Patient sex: M
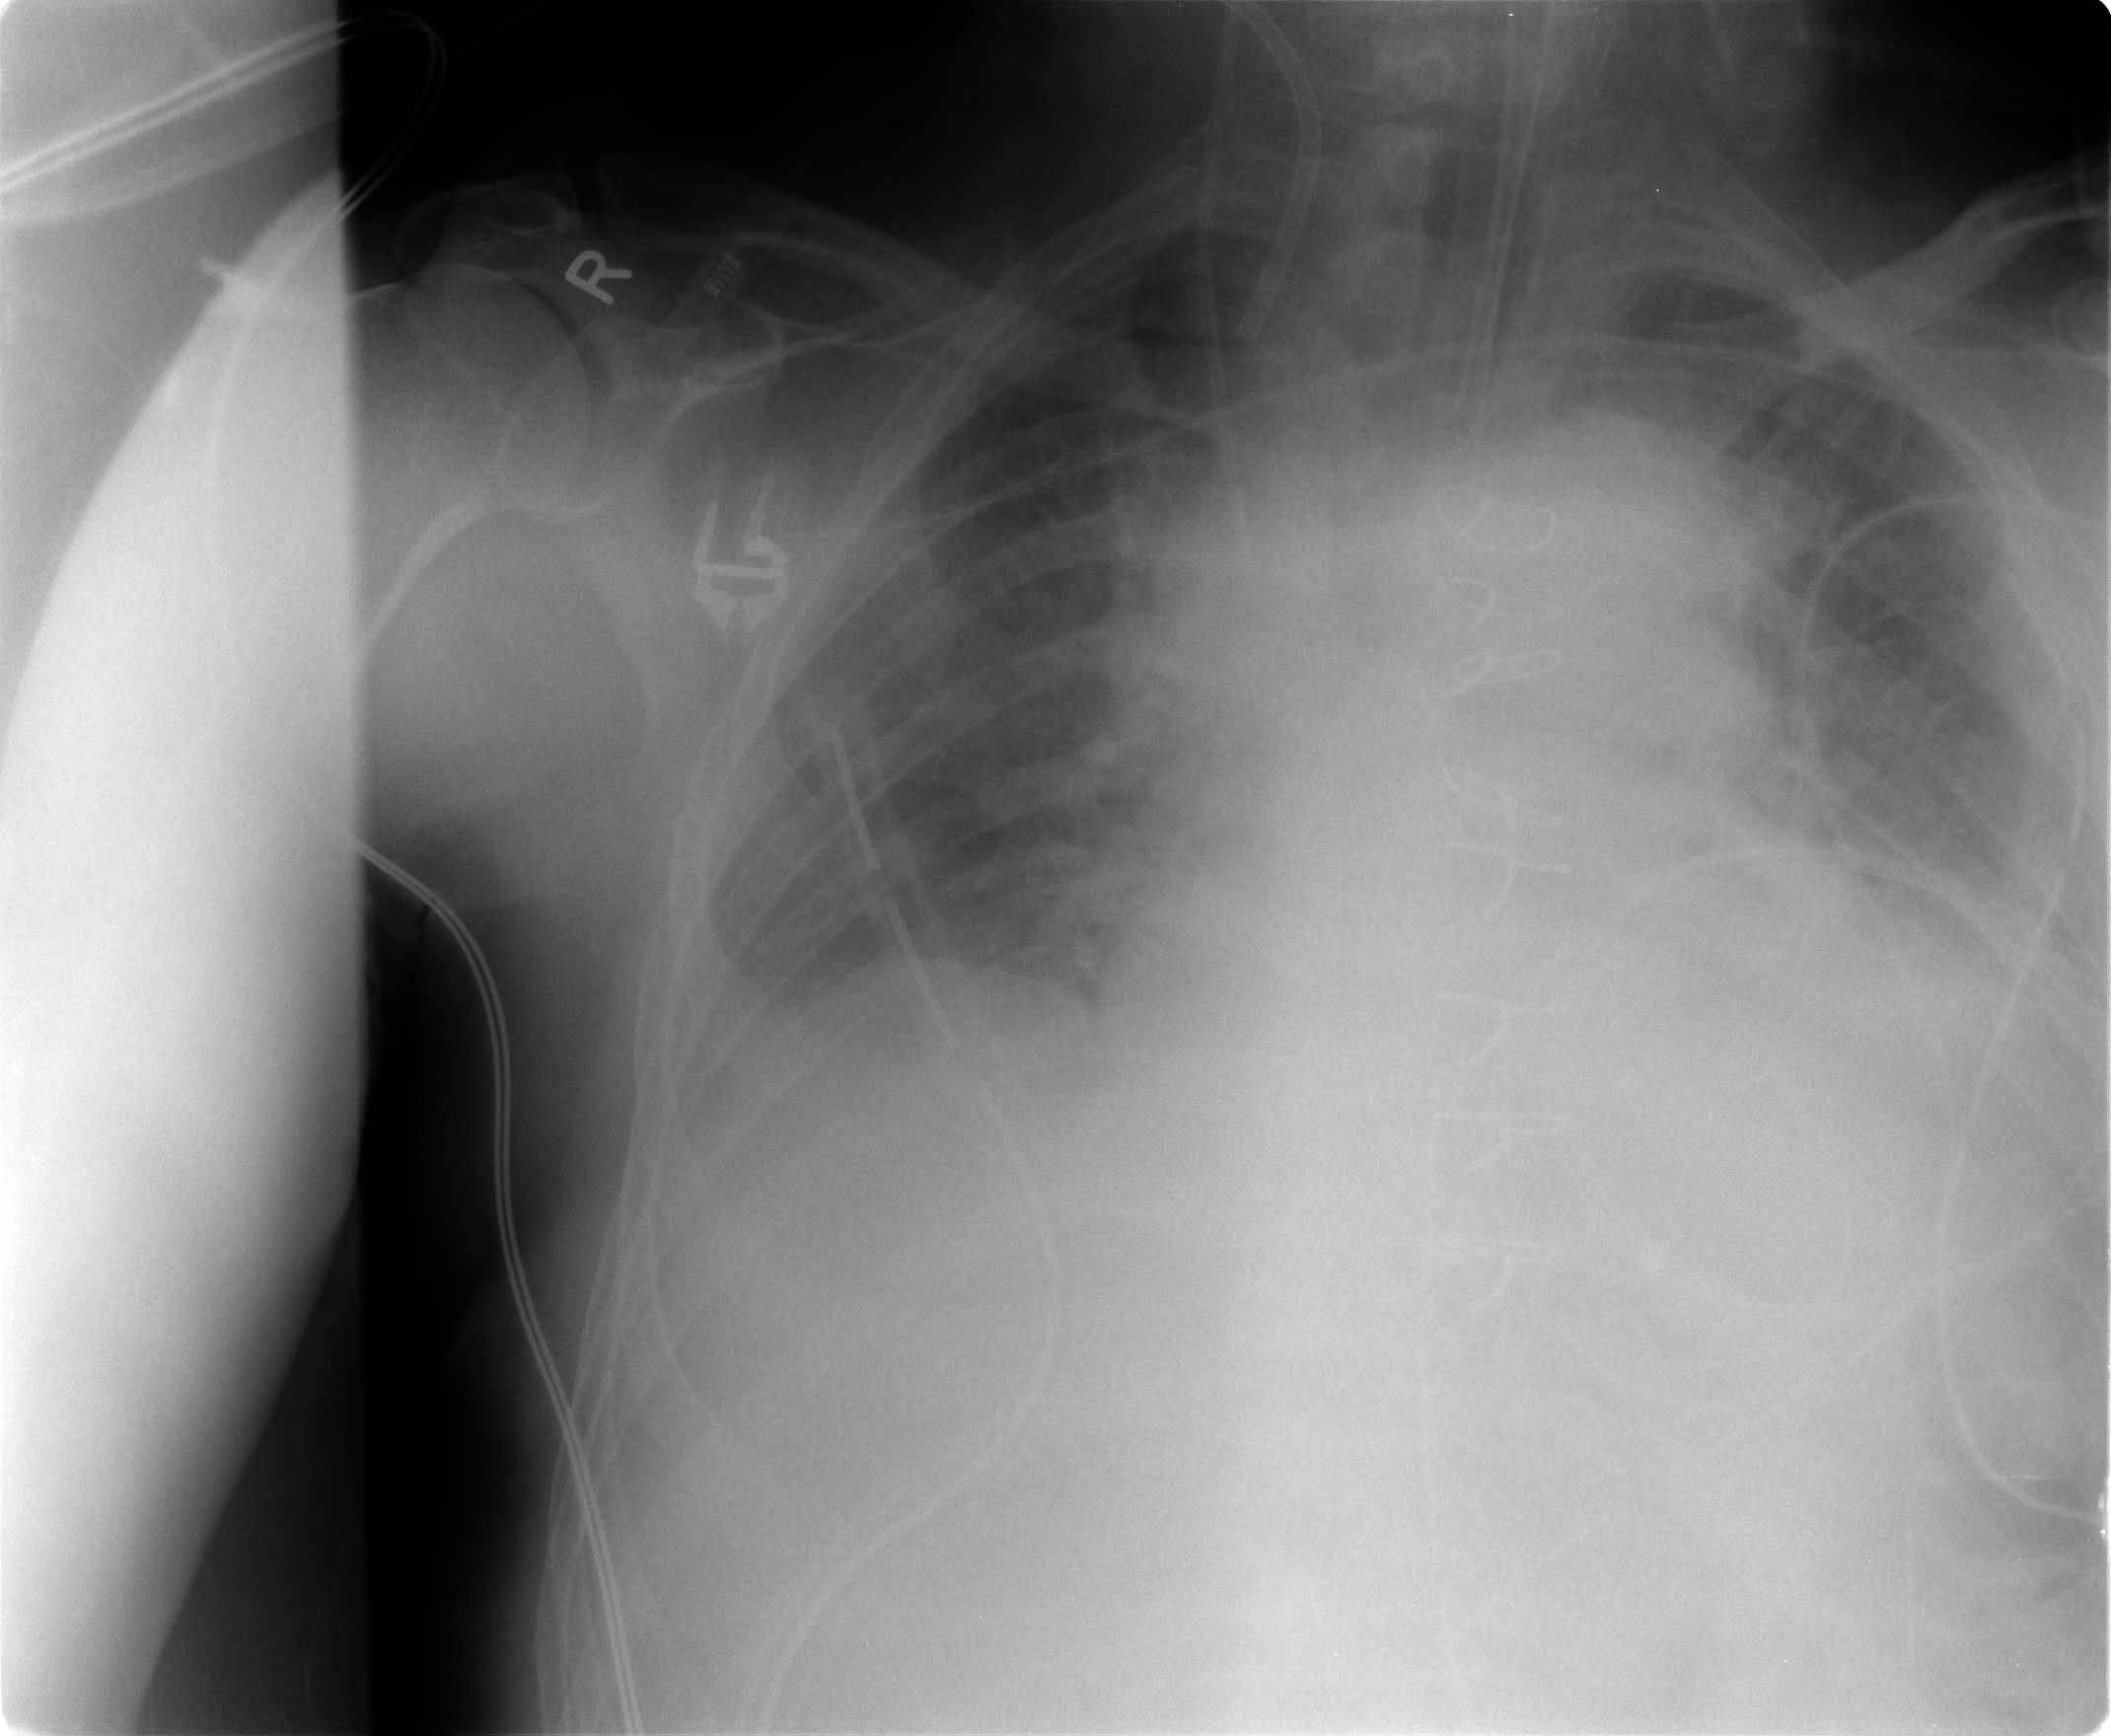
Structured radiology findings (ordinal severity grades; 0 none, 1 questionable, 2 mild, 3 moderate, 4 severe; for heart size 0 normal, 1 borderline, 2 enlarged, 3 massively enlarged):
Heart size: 0
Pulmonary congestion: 2
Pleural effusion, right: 2
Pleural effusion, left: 2
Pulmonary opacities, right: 0
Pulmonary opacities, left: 0
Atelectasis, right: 0
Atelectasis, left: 1